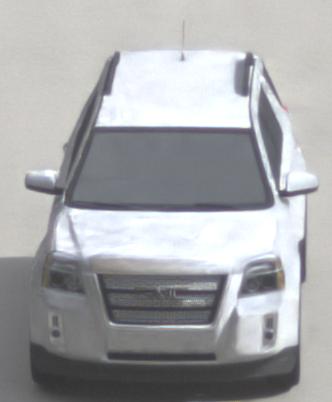
Make: GMC
Model: Terrain
Detailed model: Gen. 1
Model produced from: 2009
Model produced until: 2017
Doors: 5
Color: white
Road condition: dry road
Daytime: morning or afternoon
Contrast: low contrast